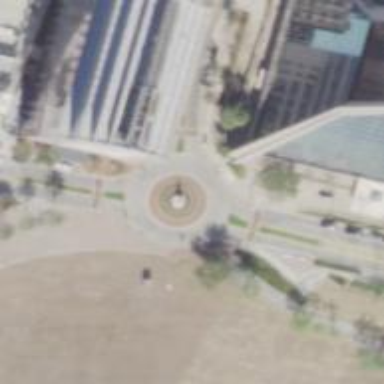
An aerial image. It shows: Historical memorial featuring statue.